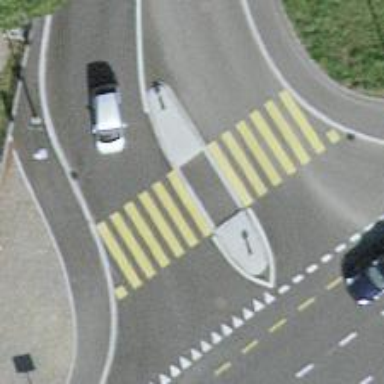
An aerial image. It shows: Zebra crossing on the road.